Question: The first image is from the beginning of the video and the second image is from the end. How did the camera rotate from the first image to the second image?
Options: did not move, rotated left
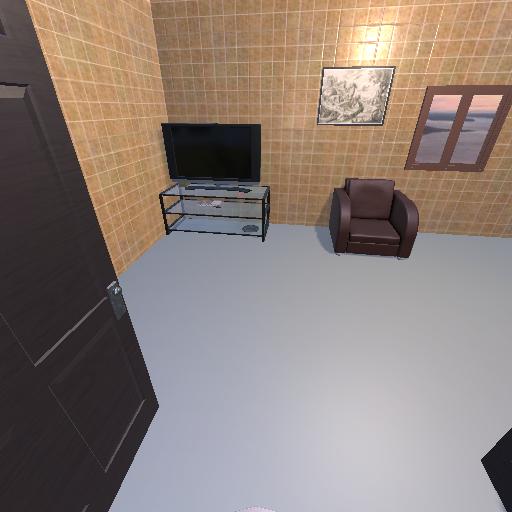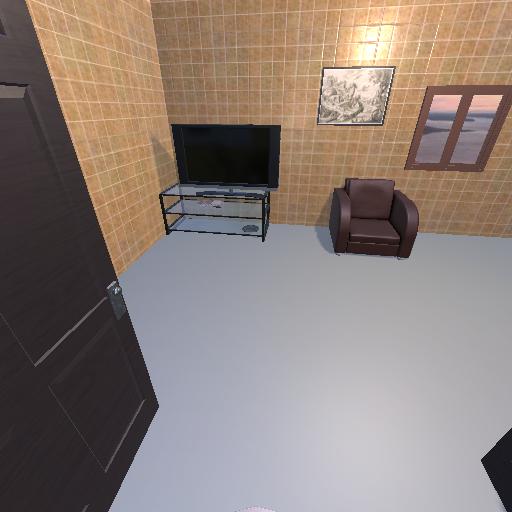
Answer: did not move